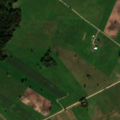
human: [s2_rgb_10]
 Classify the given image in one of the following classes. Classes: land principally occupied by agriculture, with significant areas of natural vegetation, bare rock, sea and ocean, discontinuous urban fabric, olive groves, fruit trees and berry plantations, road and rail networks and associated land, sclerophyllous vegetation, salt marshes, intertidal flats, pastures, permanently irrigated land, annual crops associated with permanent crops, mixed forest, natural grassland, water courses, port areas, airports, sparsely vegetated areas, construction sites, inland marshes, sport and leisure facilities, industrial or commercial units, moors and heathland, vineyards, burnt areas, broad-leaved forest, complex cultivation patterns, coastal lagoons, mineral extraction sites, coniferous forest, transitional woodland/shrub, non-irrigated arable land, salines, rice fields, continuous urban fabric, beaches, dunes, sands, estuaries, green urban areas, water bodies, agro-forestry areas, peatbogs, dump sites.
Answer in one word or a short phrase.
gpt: non-irrigated arable land, pastures, complex cultivation patterns, land principally occupied by agriculture, with significant areas of natural vegetation, mixed forest